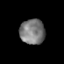
Tissue: prostate
Cell type: Epithelial cells
Senescence score: 0.3248
Nuclear area (px): 609
Mean DAPI intensity: 123.56